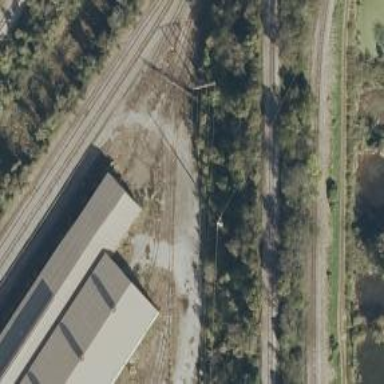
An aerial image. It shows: Disused railway spur line.